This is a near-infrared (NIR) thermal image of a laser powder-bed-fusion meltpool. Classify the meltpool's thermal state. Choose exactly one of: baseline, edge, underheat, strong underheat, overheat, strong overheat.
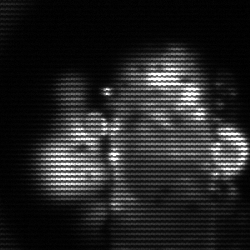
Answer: strong underheat